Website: macys
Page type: newsletter-management
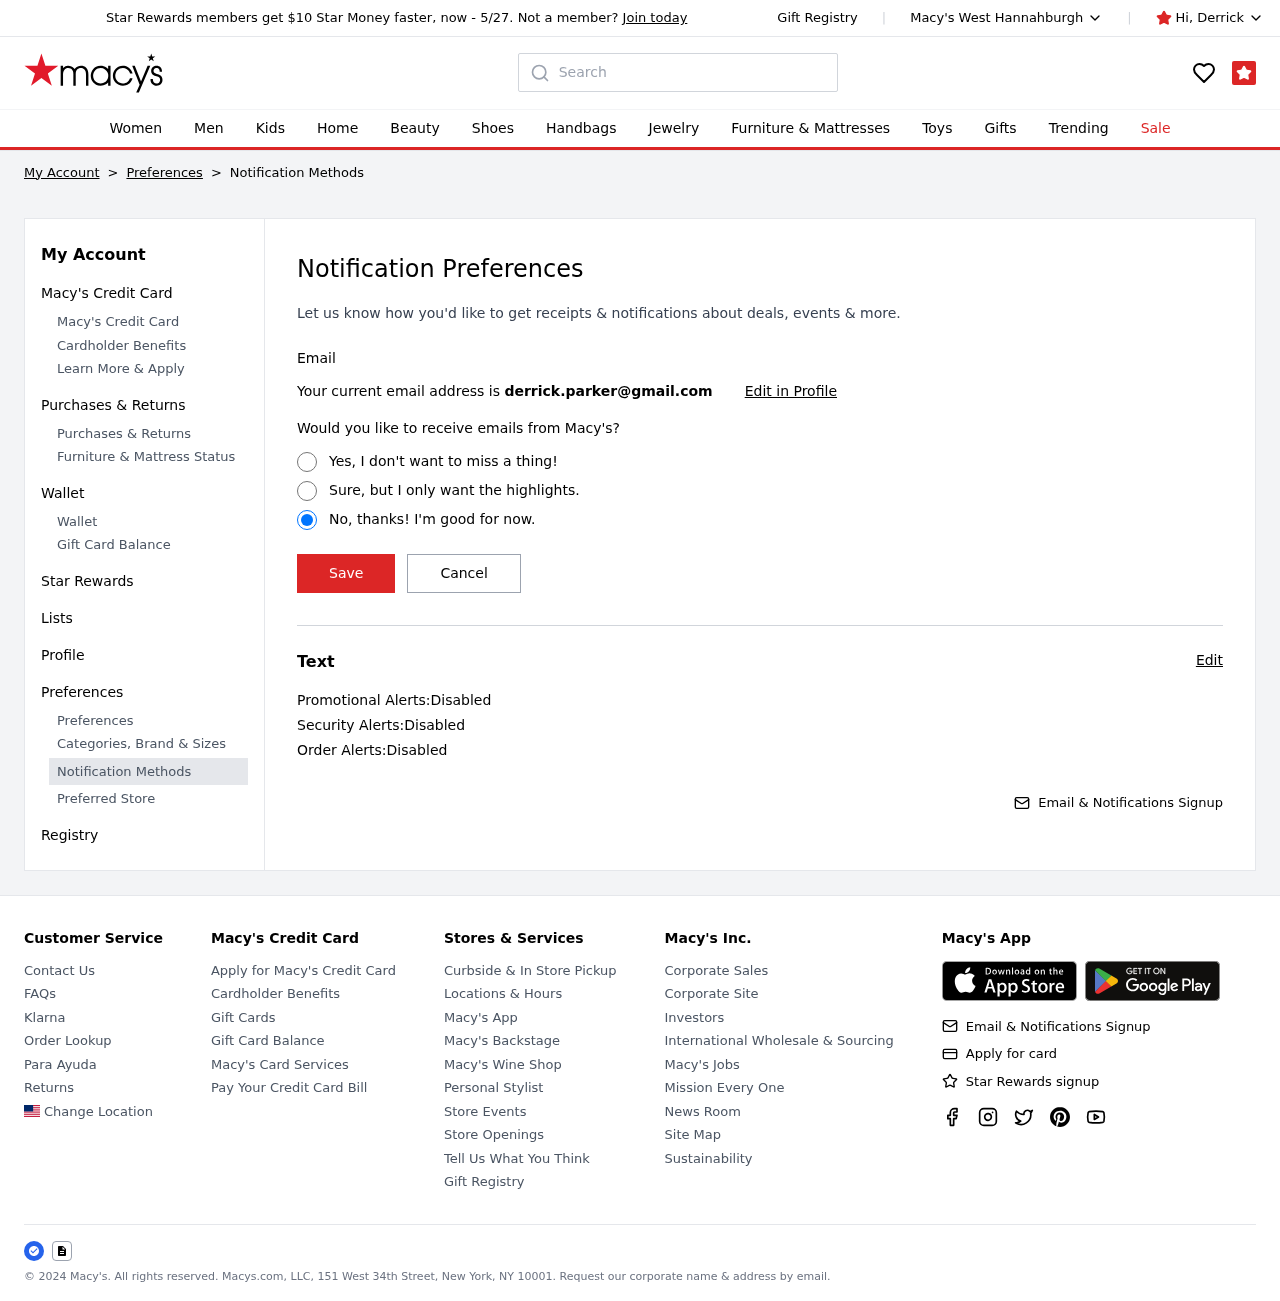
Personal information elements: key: PII_CITY
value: West Hannahburgh
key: PII_EMAIL
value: derrick.parker@gmail.com
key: PII_FIRSTNAME
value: Derrick
Search elements: key: HEADER_SEARCH
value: Search